Aerial crown-view tile of a tropical tree (Barro Colorado Island, Panama), acquired 20240918:
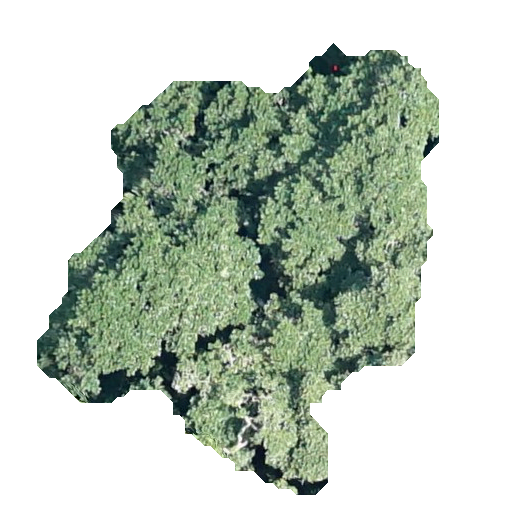
Species: Ficus insipida
GBIF accepted scientific name: Ficus insipida
Crown area: 178.873 m²